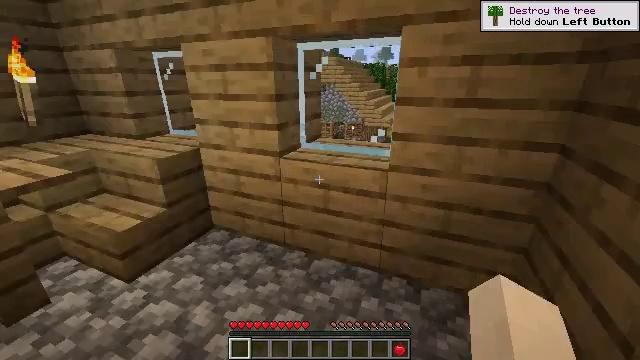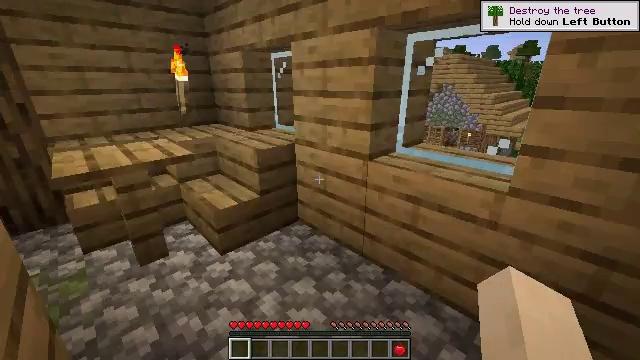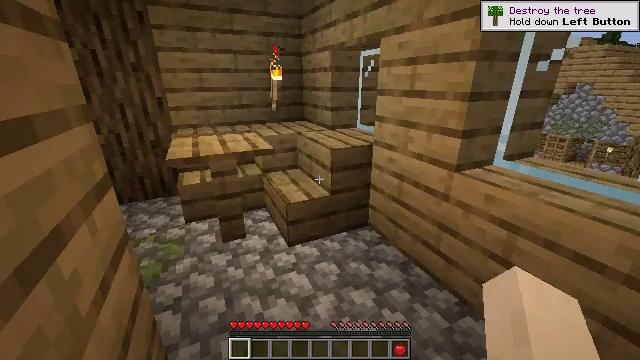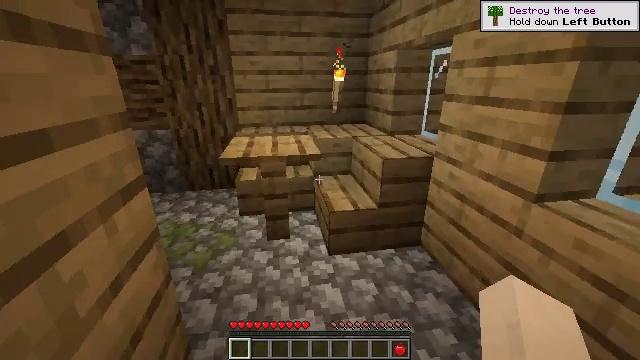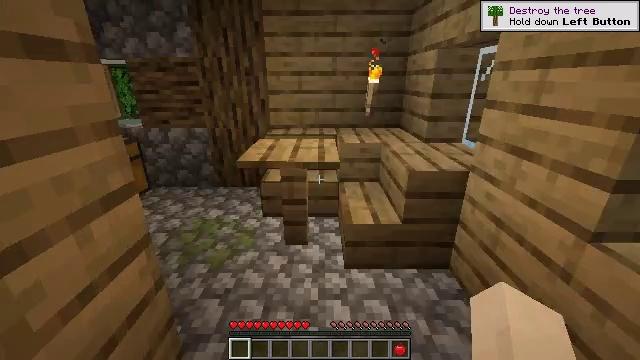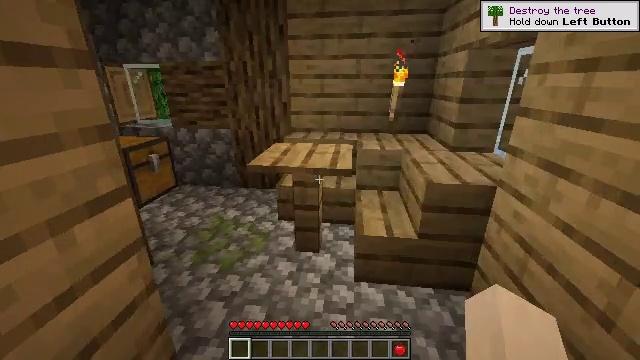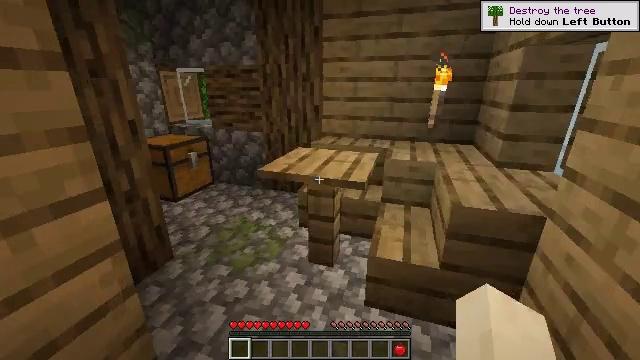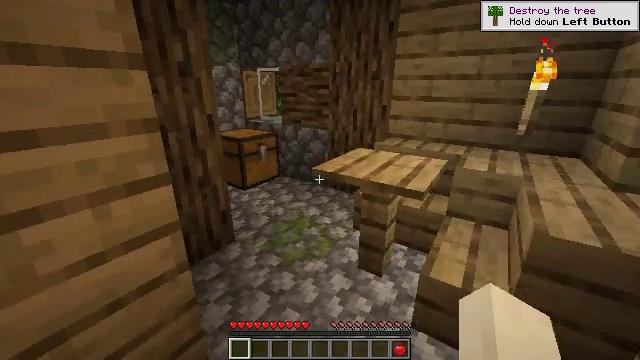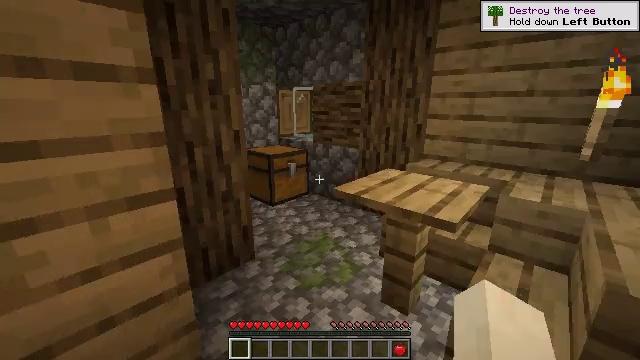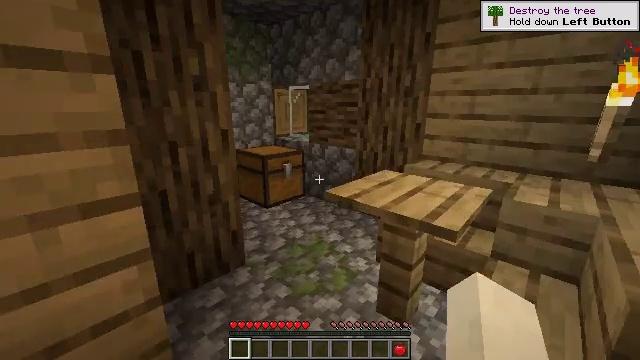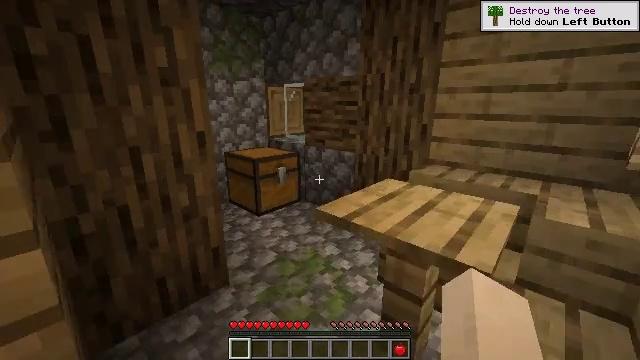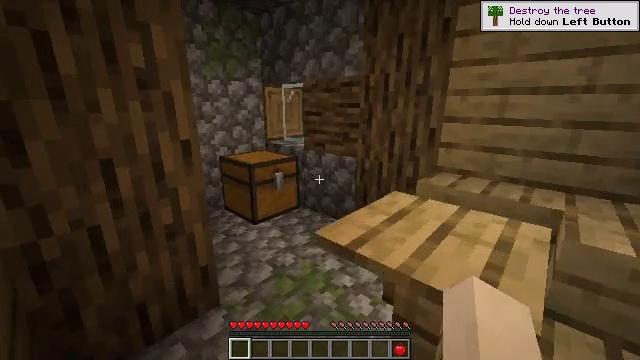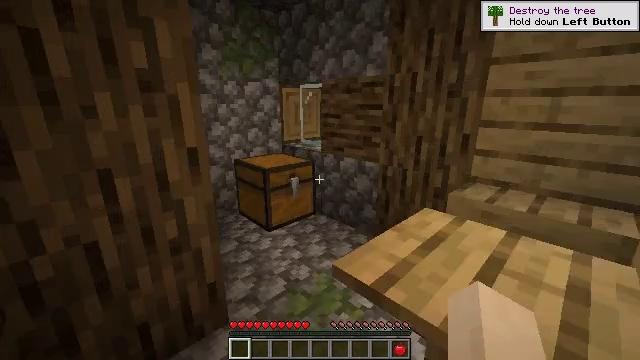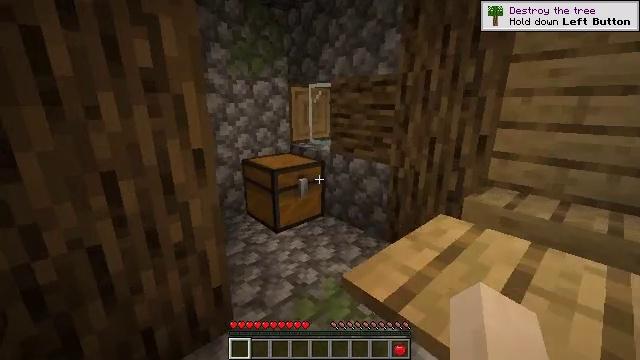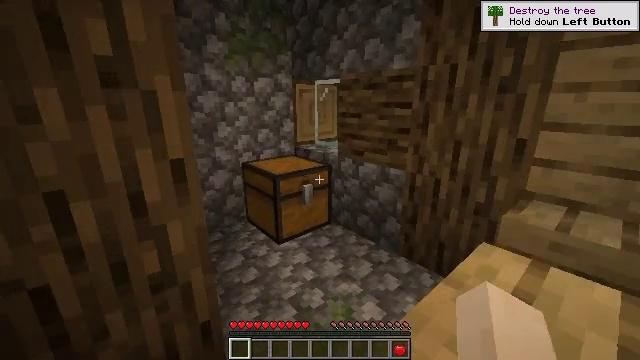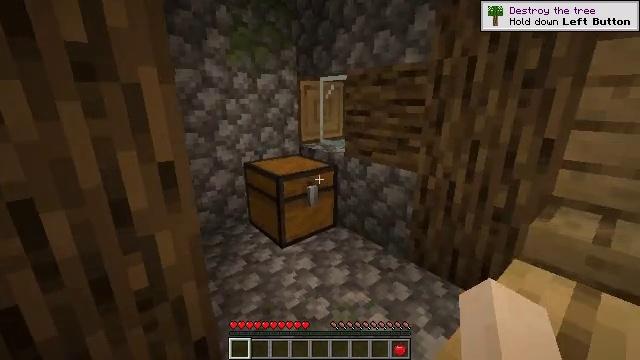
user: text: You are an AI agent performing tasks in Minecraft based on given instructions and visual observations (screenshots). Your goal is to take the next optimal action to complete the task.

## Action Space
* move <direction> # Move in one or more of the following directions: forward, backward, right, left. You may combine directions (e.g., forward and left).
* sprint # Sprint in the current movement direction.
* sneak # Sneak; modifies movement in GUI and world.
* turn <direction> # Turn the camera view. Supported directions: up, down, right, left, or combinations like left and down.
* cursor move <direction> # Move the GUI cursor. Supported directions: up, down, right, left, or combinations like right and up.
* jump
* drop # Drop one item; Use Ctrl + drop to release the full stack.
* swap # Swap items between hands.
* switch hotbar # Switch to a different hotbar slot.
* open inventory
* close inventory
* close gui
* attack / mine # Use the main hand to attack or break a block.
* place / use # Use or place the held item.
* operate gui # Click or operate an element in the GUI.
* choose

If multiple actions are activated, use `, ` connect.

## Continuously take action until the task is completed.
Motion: motion action
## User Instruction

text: Mine the furnace to collect it.
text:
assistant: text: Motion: move forward, turn left
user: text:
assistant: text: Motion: move forward and move right, turn left
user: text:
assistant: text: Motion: move forward and move right, turn left
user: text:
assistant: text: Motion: move forward and move right, turn left
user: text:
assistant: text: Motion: move forward and move right, turn left
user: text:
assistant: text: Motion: move forward and move right, turn left
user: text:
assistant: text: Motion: move forward, turn left
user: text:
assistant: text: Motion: move forward, turn left and up
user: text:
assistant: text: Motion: move forward
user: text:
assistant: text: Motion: move forward
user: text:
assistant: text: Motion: move forward
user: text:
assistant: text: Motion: move forward, turn left
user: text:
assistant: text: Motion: move forward, turn left
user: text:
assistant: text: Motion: move forward, turn left
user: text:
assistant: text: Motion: move forward, turn left
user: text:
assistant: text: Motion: move forward, turn left and down
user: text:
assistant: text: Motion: move forward, turn down
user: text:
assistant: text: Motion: move forward, turn down
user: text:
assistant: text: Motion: move forward, turn down
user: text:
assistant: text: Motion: turn down, use / place
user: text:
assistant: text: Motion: use / place
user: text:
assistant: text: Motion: use / place
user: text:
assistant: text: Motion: no_op
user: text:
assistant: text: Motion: no_op
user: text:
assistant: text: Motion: no_op
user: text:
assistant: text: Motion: no_op
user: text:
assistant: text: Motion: no_op
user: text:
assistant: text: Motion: no_op
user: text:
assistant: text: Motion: no_op
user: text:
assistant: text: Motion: no_op